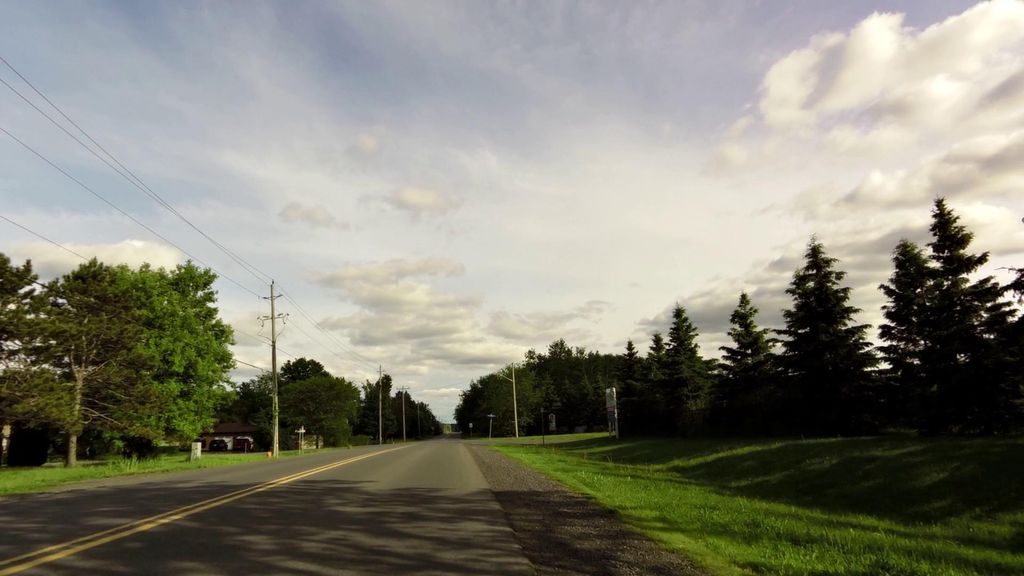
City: ottawa-gatineau